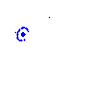
Particle: pion